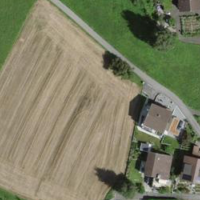
EUNIS habitat code: 55
Species observed at this site:
Cardamine pratensis